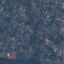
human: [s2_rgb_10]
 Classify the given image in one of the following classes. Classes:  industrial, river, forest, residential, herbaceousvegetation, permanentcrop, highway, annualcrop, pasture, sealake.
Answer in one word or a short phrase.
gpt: Residential